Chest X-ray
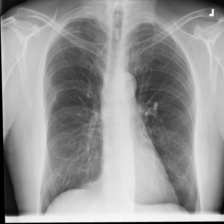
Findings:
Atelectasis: negative
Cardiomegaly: negative
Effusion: negative
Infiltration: negative
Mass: negative
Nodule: negative
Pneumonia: negative
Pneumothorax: negative
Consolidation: negative
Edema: negative
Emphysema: negative
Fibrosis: negative
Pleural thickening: negative
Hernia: negative